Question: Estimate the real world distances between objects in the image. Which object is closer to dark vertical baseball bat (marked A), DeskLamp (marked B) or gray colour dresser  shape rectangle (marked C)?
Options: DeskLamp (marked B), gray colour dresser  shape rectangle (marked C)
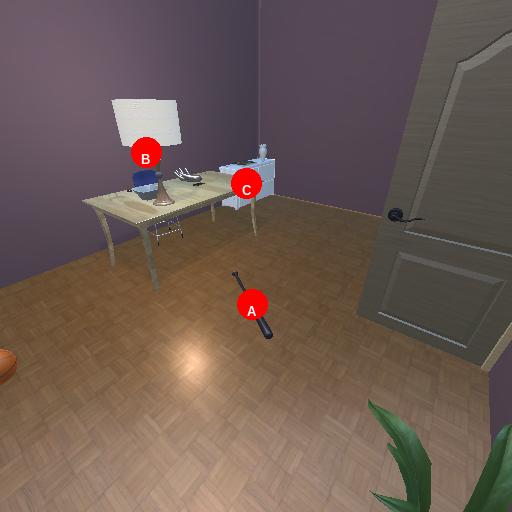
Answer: DeskLamp (marked B)